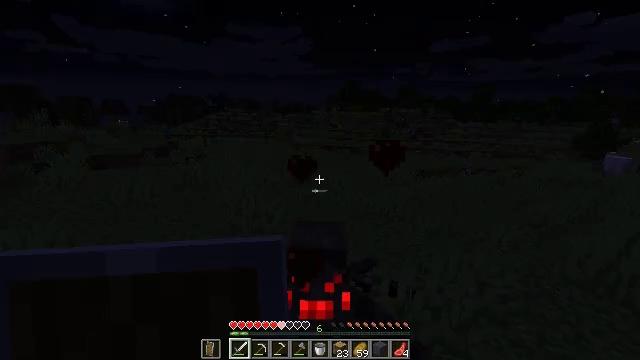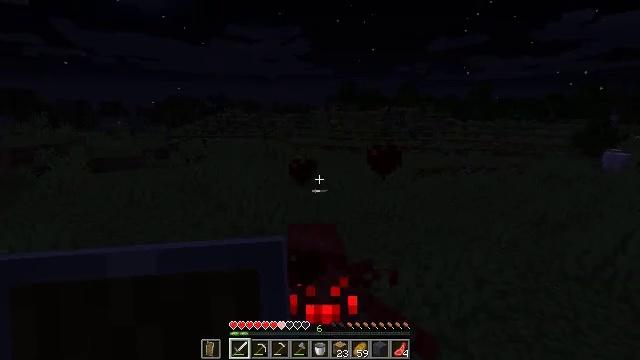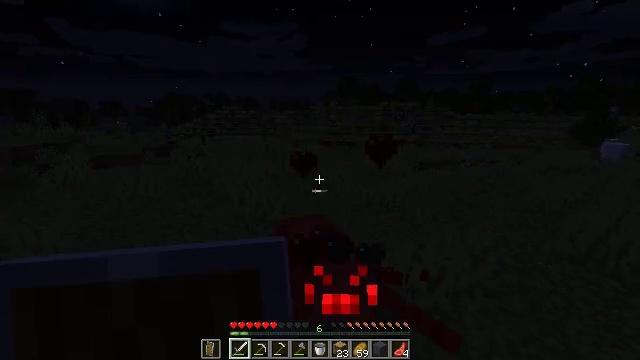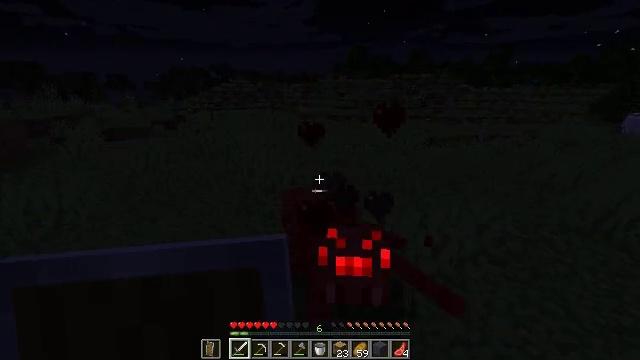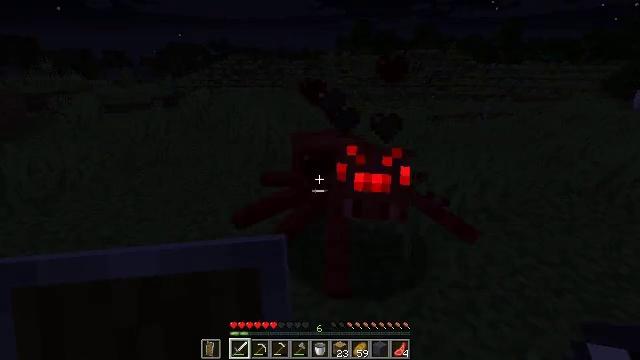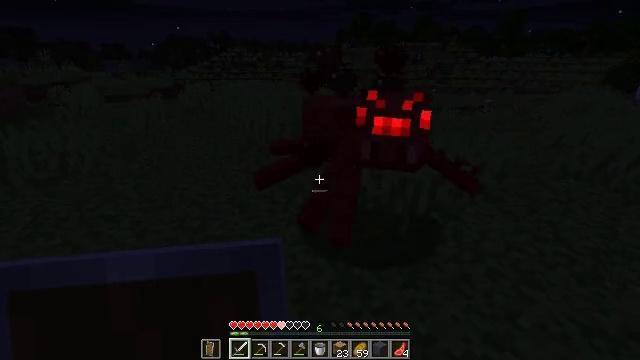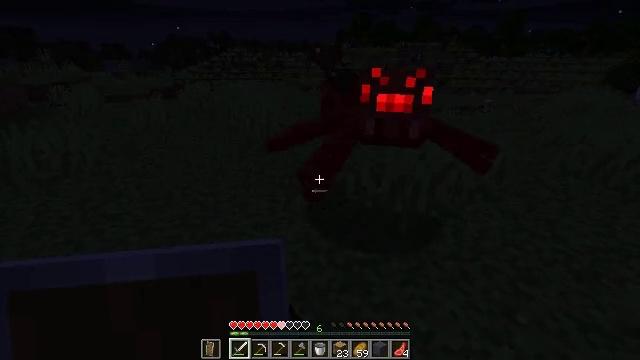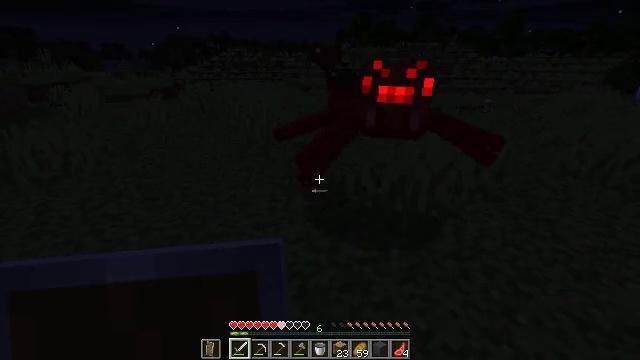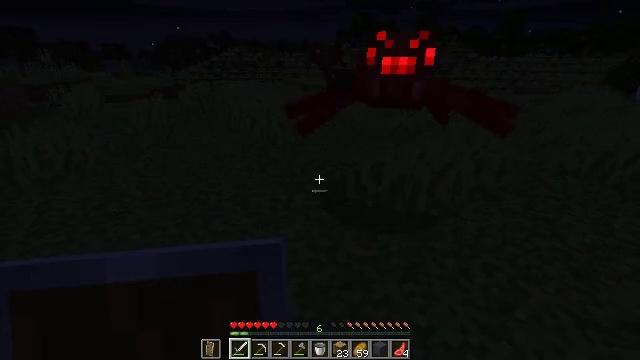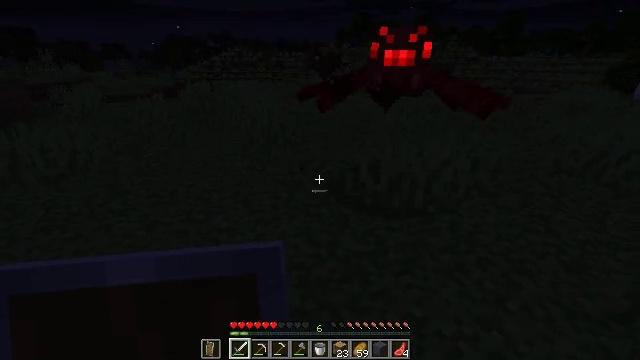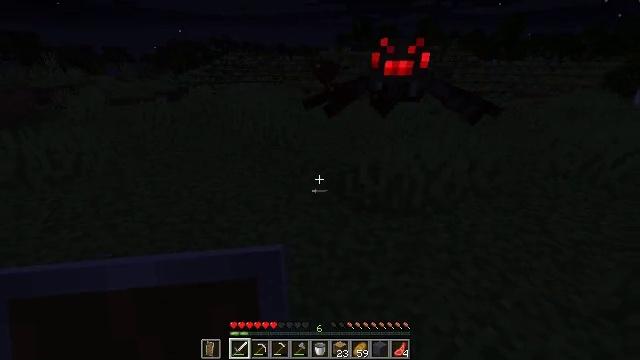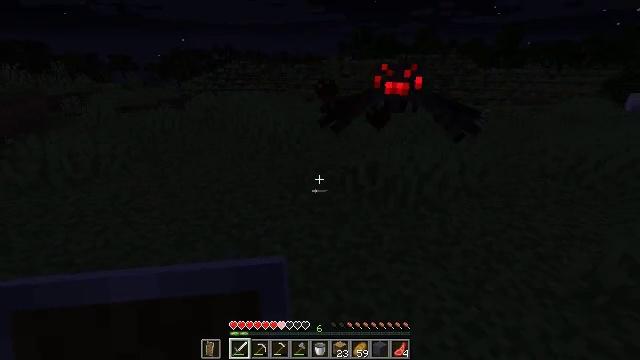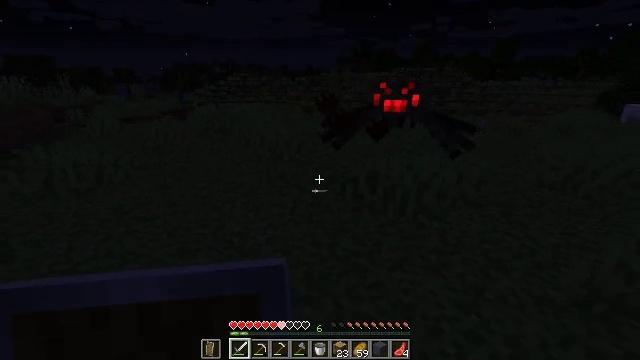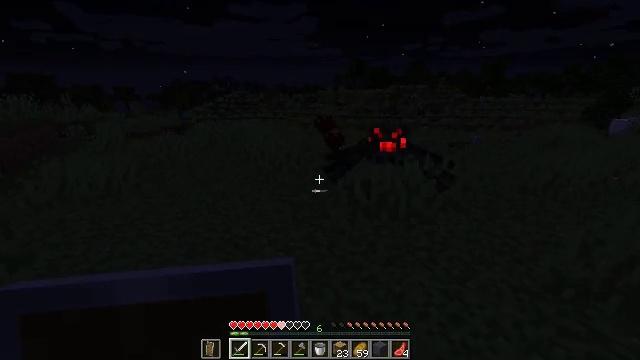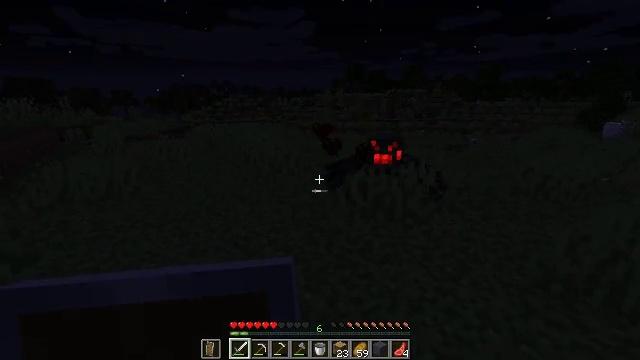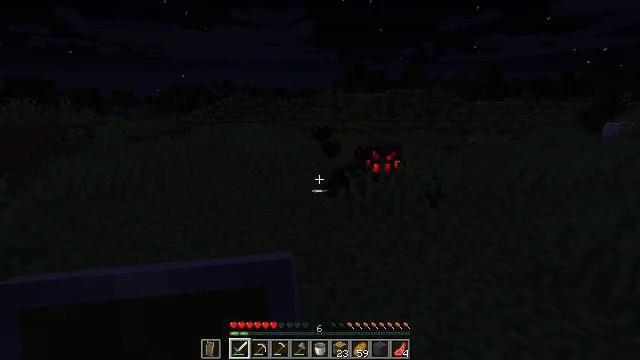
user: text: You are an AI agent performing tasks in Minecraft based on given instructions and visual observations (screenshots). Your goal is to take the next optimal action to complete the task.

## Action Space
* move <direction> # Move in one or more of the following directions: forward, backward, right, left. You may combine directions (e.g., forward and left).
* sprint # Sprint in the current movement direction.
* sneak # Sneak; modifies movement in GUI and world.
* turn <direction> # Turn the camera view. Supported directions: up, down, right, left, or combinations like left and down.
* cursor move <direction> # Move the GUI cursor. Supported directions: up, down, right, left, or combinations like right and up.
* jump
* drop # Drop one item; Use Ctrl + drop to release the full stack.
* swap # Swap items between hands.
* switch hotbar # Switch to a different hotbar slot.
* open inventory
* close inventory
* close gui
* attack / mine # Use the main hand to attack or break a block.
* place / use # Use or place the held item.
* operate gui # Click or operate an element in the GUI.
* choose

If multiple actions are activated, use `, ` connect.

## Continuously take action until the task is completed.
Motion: motion action
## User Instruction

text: Hunt a spider.
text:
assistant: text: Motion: no_op
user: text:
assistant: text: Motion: no_op
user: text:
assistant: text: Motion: turn left and down
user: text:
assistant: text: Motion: turn down
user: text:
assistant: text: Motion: turn down, attack / mine
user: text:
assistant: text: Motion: attack / mine
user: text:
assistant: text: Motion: attack / mine
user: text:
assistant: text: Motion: no_op
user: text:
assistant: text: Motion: move back
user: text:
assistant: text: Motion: move back
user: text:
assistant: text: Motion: move back, turn up
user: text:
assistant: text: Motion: move back, turn up
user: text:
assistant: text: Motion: move back, turn up
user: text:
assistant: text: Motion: no_op
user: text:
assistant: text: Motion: no_op
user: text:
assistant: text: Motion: no_op
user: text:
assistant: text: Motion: turn right
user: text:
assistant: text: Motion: turn right
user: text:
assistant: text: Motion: turn right
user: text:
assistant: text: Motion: turn right
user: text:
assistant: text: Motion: turn right
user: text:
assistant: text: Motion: turn right
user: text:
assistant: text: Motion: turn right and up
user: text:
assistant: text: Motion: attack / mine
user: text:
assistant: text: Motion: attack / mine
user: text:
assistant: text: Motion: move back, attack / mine
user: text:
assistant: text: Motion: move back, attack / mine
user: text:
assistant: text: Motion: move back
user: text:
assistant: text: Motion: move back
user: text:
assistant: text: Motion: no_op